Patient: sex M, age 48
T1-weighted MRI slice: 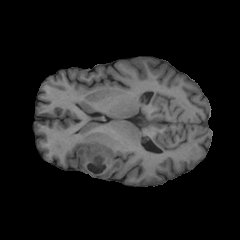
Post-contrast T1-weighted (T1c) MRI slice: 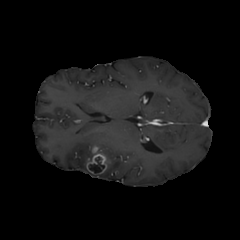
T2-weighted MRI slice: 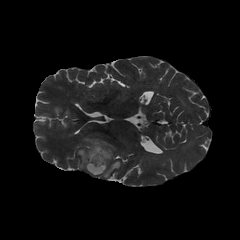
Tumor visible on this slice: yes
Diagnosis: Glioblastoma, IDH-wildtype
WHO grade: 4